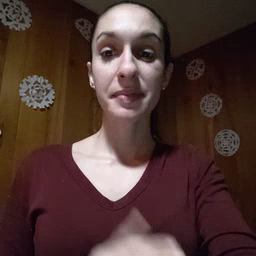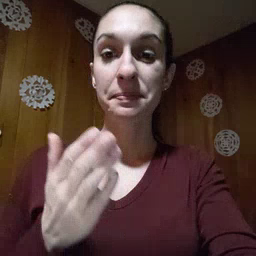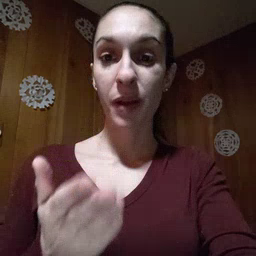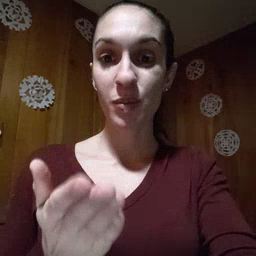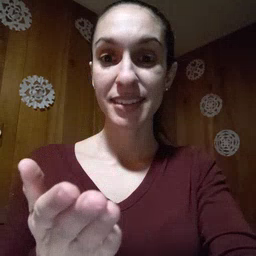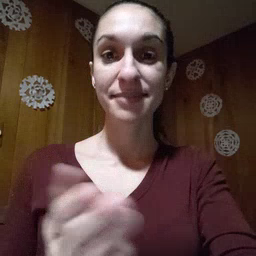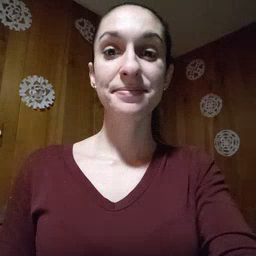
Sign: boat